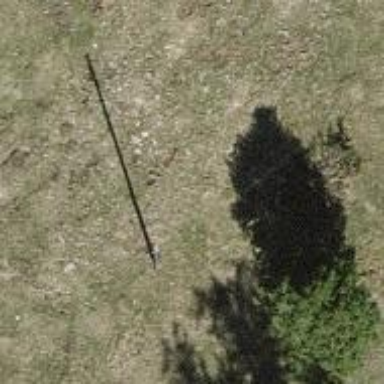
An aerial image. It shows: Power pole.